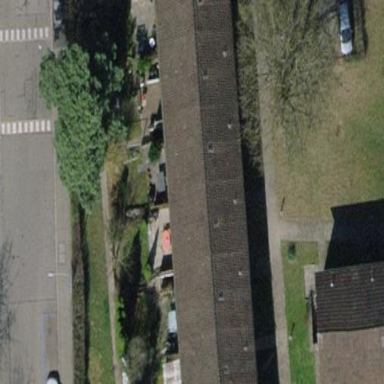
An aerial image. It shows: Terrace building.